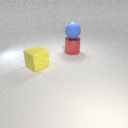
large red metal cylinder below large blue rubber sphere